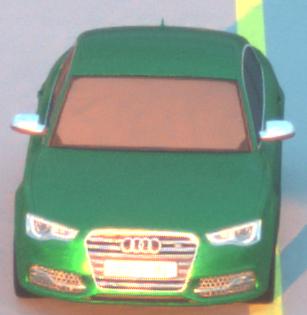
Make: Audi
Model: S5
Detailed model: F5
Model produced from: 2016
Model produced until: 2019
Doors: 2
Color: green
Road condition: dry road
Daytime: sunrise or sunset
Contrast: medium contrast